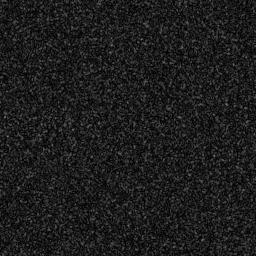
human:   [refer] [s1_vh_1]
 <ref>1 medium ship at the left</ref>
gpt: <box>[[17, 43, 28, 58, 0]]</box>